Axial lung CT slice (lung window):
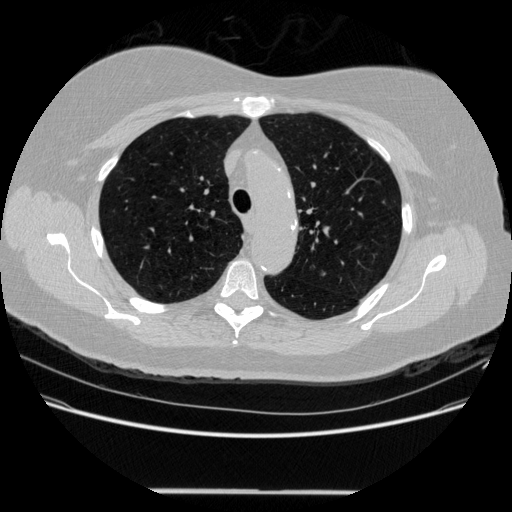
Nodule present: yes
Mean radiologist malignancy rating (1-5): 2.667